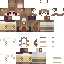
A female human skin with medium skin, wearing brown long hair dressed in a blue hoodie and brown pants, featuring a closed mouth.